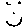
Label: smiley face